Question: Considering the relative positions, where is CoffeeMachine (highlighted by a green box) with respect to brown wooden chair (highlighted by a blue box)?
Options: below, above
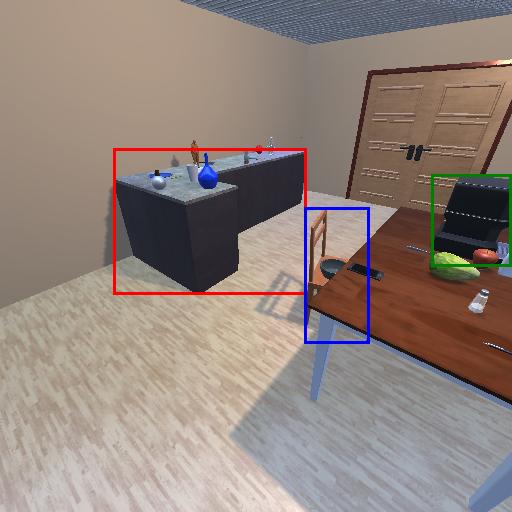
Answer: below